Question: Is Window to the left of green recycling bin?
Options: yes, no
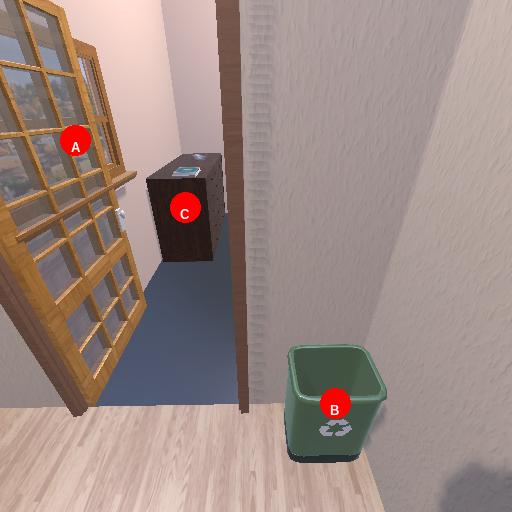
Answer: yes